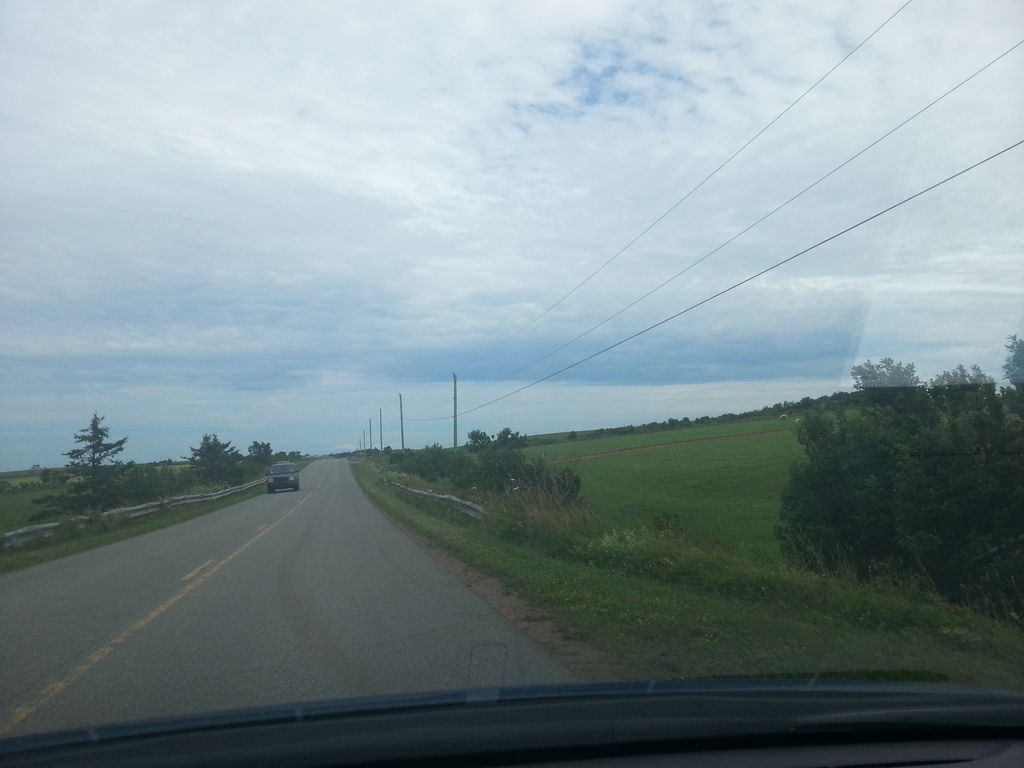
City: charlottetown